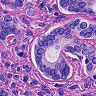
Metastatic tissue present: yes